Question: I have a very basic sign-up form where I use a FormGroup to manage my FormControls. I have a custom validator that checks that my passwords and its confirmation match. To do so I used the: 'this.foo.bind(this)'
However, when loading the page the first time the validator runs (as expected) but the 'this' (that shows the right object in the debugger) has the two injected dependencies but nothing else. Therefore, it gives me an error saying that my formGroup doesn't exist.
Declaration:
'''
export class RegisterComponent implements OnInit {
public formGroup = new FormGroup({
nameController: new FormControl('', [Validators.required]),
emailController: new FormControl('', [Validators.required, Validators.email]),
passwordController: new FormControl('', [Validators.required, this.notForbiddenPassword]),
passwordConfirmController: new FormControl('', [Validators.required, this.passwordConfirmationMatchValidator.bind(this)])
});
'''
validator:
'''
passwordConfirmationMatchValidator(confirmation: AbstractControl) {
return (this.formGroup['passwordController'].value === confirmation.value) ? null : {'passwordDontMatch': true};
}
'''
Here is a screenshot of Chrome's debugger

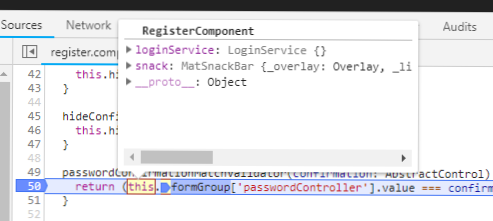
Answer: There are two ways of achieving what you want to do.
1) Writing a custom validator using <URL>.
On your component.ts,
'''
formGroup = new FormGroup({
nameController: new FormControl('', [Validators.required]),
emailController: new FormControl('', [Validators.required, Validators.email]),
passwordController: new FormControl('', [Validators.required]),
passwordConfirmController: new FormControl('', [Validators.required])
}, {
validator: PasswordValidation.passwordConfirmationMatchValidator
});
'''
Then, write a separate class for your validator. You can access value of the various controls in your form group by using 'AbstractControl.get().value'
'''
class PasswordValidation {
static passwordConfirmationMatchValidator(AC: AbstractControl) {
//console.log(confirmation.get('passwordController').value)
// do the rest here
let password = AC.get('passwordController').value;
let confirmPassword = AC.get('passwordConfirmController').value;
if (password != confirmPassword) {
AC.get('passwordConfirmController').setErrors({ MatchPassword: true })
} else {
return null
}
}
}
'''
2) Alternatively, you can write your custom validator with only the binded 'this'.
On your component.ts,
'''
public formGroup = new FormGroup({
nameController: new FormControl('', [Validators.required]),
emailController: new FormControl('', [Validators.required, Validators.email]),
passwordController: new FormControl('', [Validators.required, this.notForbiddenPassword]),
passwordConfirmController: new FormControl('', [Validators.required, this.passwordConfirmationMatchValidator.bind(this)])
});
passwordConfirmationMatchValidator(formControl: FormControl) {
// const passwordConfirm = formControl.value;
.
.
.
}
'''